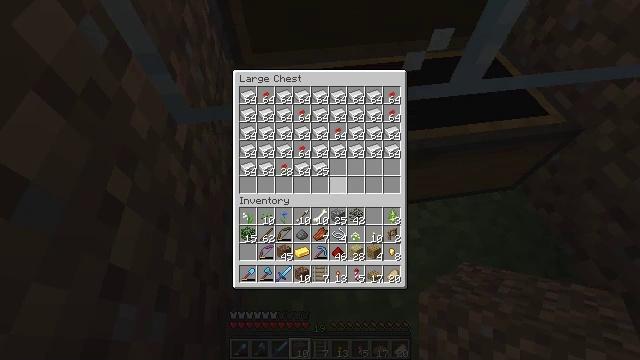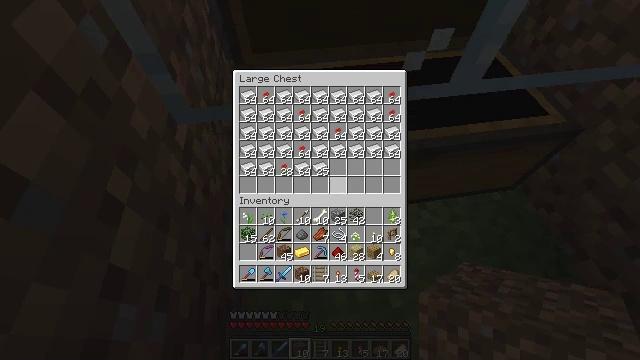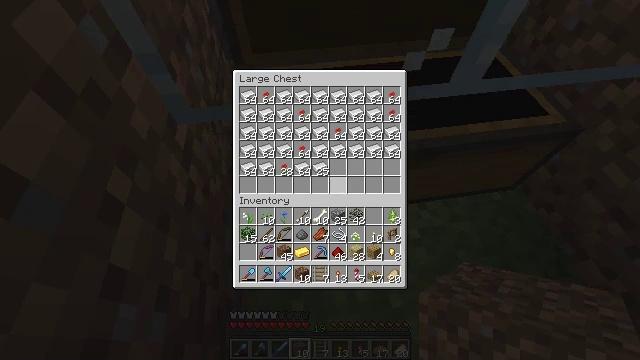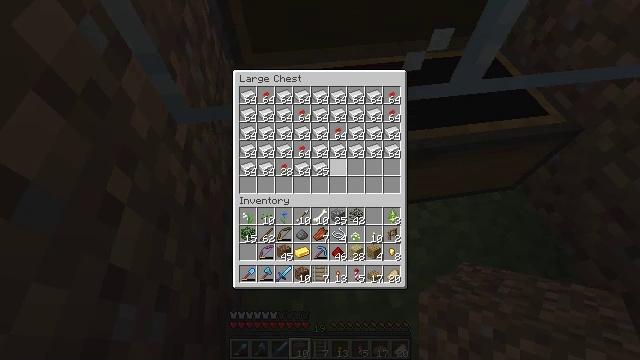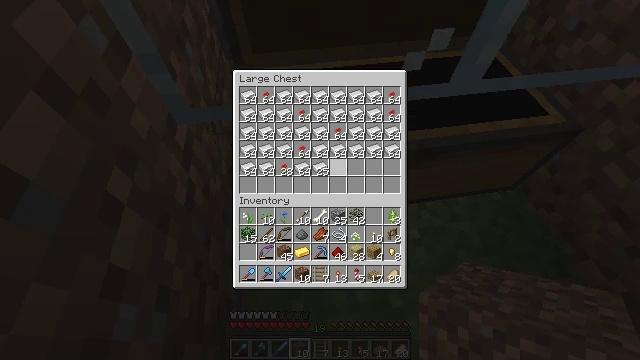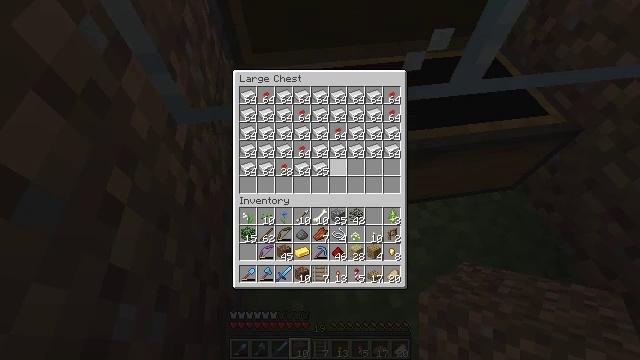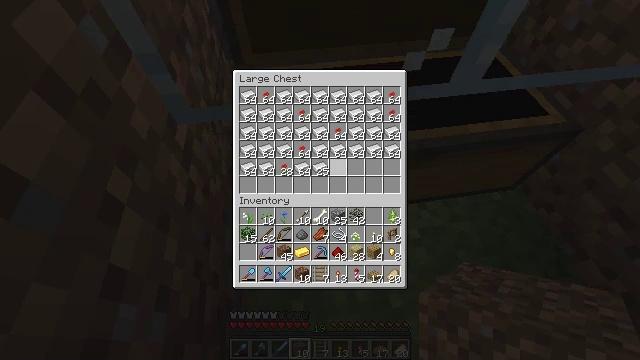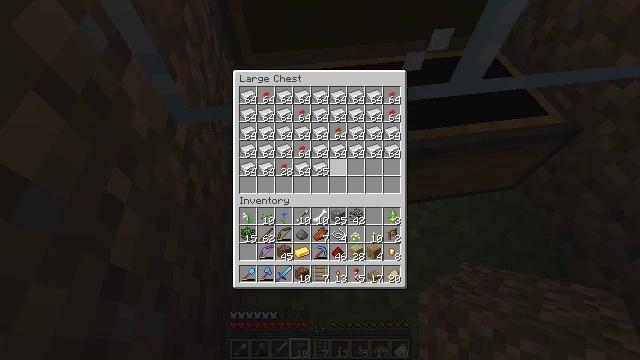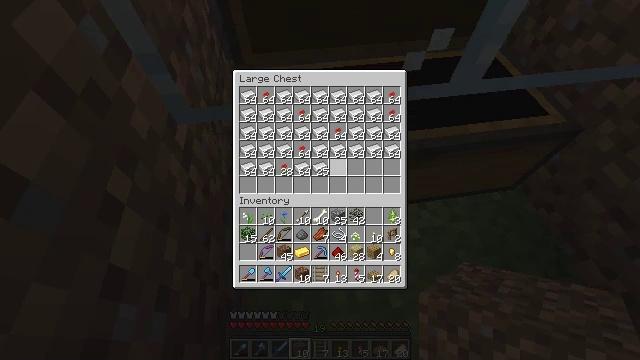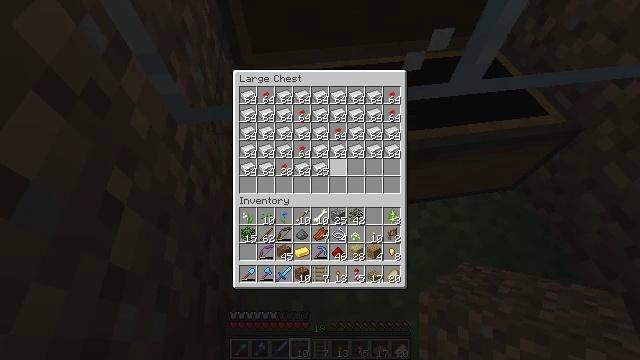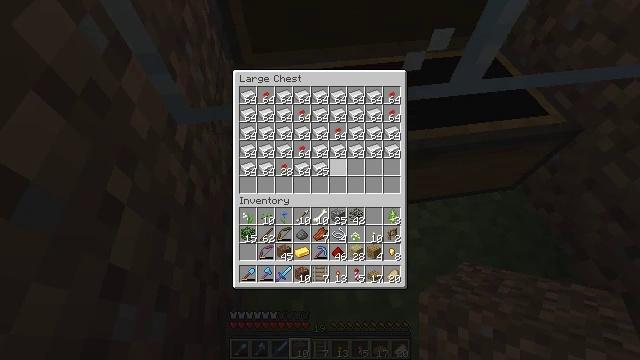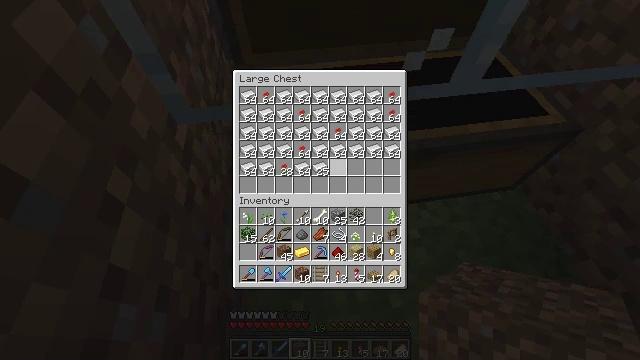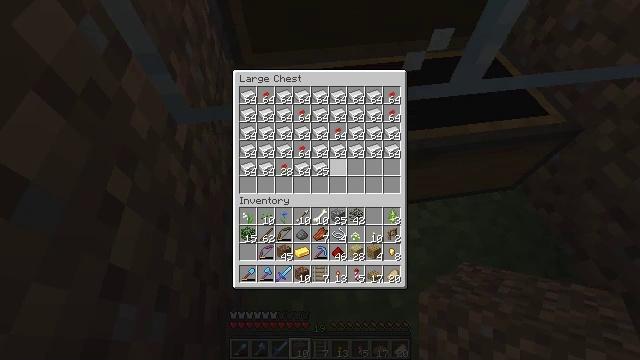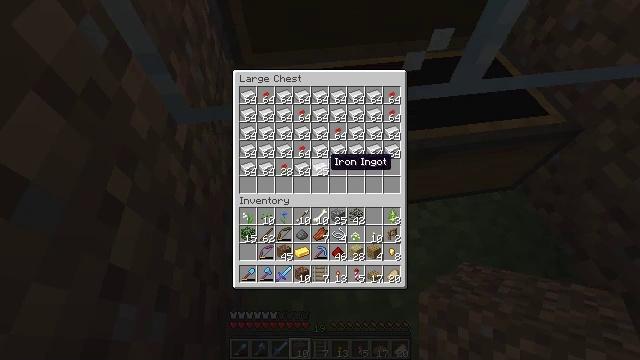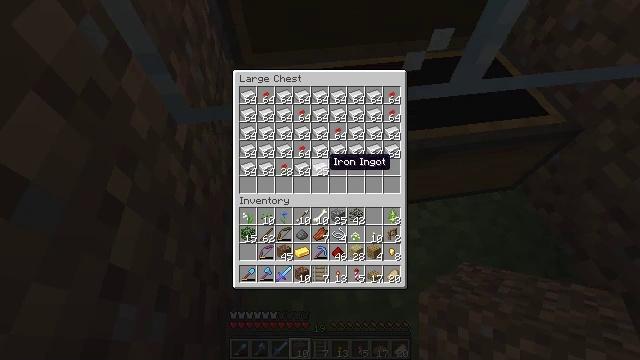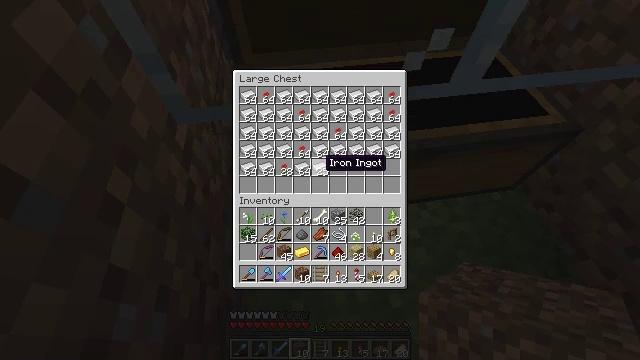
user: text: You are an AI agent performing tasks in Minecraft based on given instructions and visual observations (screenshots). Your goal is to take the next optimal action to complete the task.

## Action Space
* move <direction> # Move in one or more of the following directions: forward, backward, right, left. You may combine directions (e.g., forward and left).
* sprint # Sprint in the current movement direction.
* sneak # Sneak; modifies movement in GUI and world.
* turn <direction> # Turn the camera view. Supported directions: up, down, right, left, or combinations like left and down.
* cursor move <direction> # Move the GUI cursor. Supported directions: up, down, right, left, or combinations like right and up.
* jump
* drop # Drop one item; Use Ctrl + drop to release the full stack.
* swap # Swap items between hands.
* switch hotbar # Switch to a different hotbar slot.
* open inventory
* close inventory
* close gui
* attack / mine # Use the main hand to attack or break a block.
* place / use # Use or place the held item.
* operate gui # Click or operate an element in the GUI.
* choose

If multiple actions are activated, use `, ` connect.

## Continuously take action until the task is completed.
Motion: motion action
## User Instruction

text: Use the crafting table to make a minecart.
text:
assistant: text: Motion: no_op
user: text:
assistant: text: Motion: no_op
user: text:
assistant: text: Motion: no_op
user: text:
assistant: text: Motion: no_op
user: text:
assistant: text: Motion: no_op
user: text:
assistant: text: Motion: no_op
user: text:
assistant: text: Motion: no_op
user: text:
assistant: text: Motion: no_op
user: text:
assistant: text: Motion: no_op
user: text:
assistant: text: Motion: no_op
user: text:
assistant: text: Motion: no_op
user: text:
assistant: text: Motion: cursor move left
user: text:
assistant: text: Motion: cursor move left
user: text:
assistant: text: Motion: no_op
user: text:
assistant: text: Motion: no_op
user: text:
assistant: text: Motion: no_op
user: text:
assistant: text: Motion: no_op
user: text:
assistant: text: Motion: no_op
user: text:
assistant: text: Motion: sneak
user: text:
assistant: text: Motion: sneak
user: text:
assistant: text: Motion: sneak
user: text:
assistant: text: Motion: sneak
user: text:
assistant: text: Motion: sneak
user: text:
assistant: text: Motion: sneak
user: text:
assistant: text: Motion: sneak, operate gui
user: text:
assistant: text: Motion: sneak, operate gui
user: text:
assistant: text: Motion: sneak
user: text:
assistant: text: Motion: sneak
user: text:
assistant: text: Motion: sneak
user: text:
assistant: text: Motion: sneak